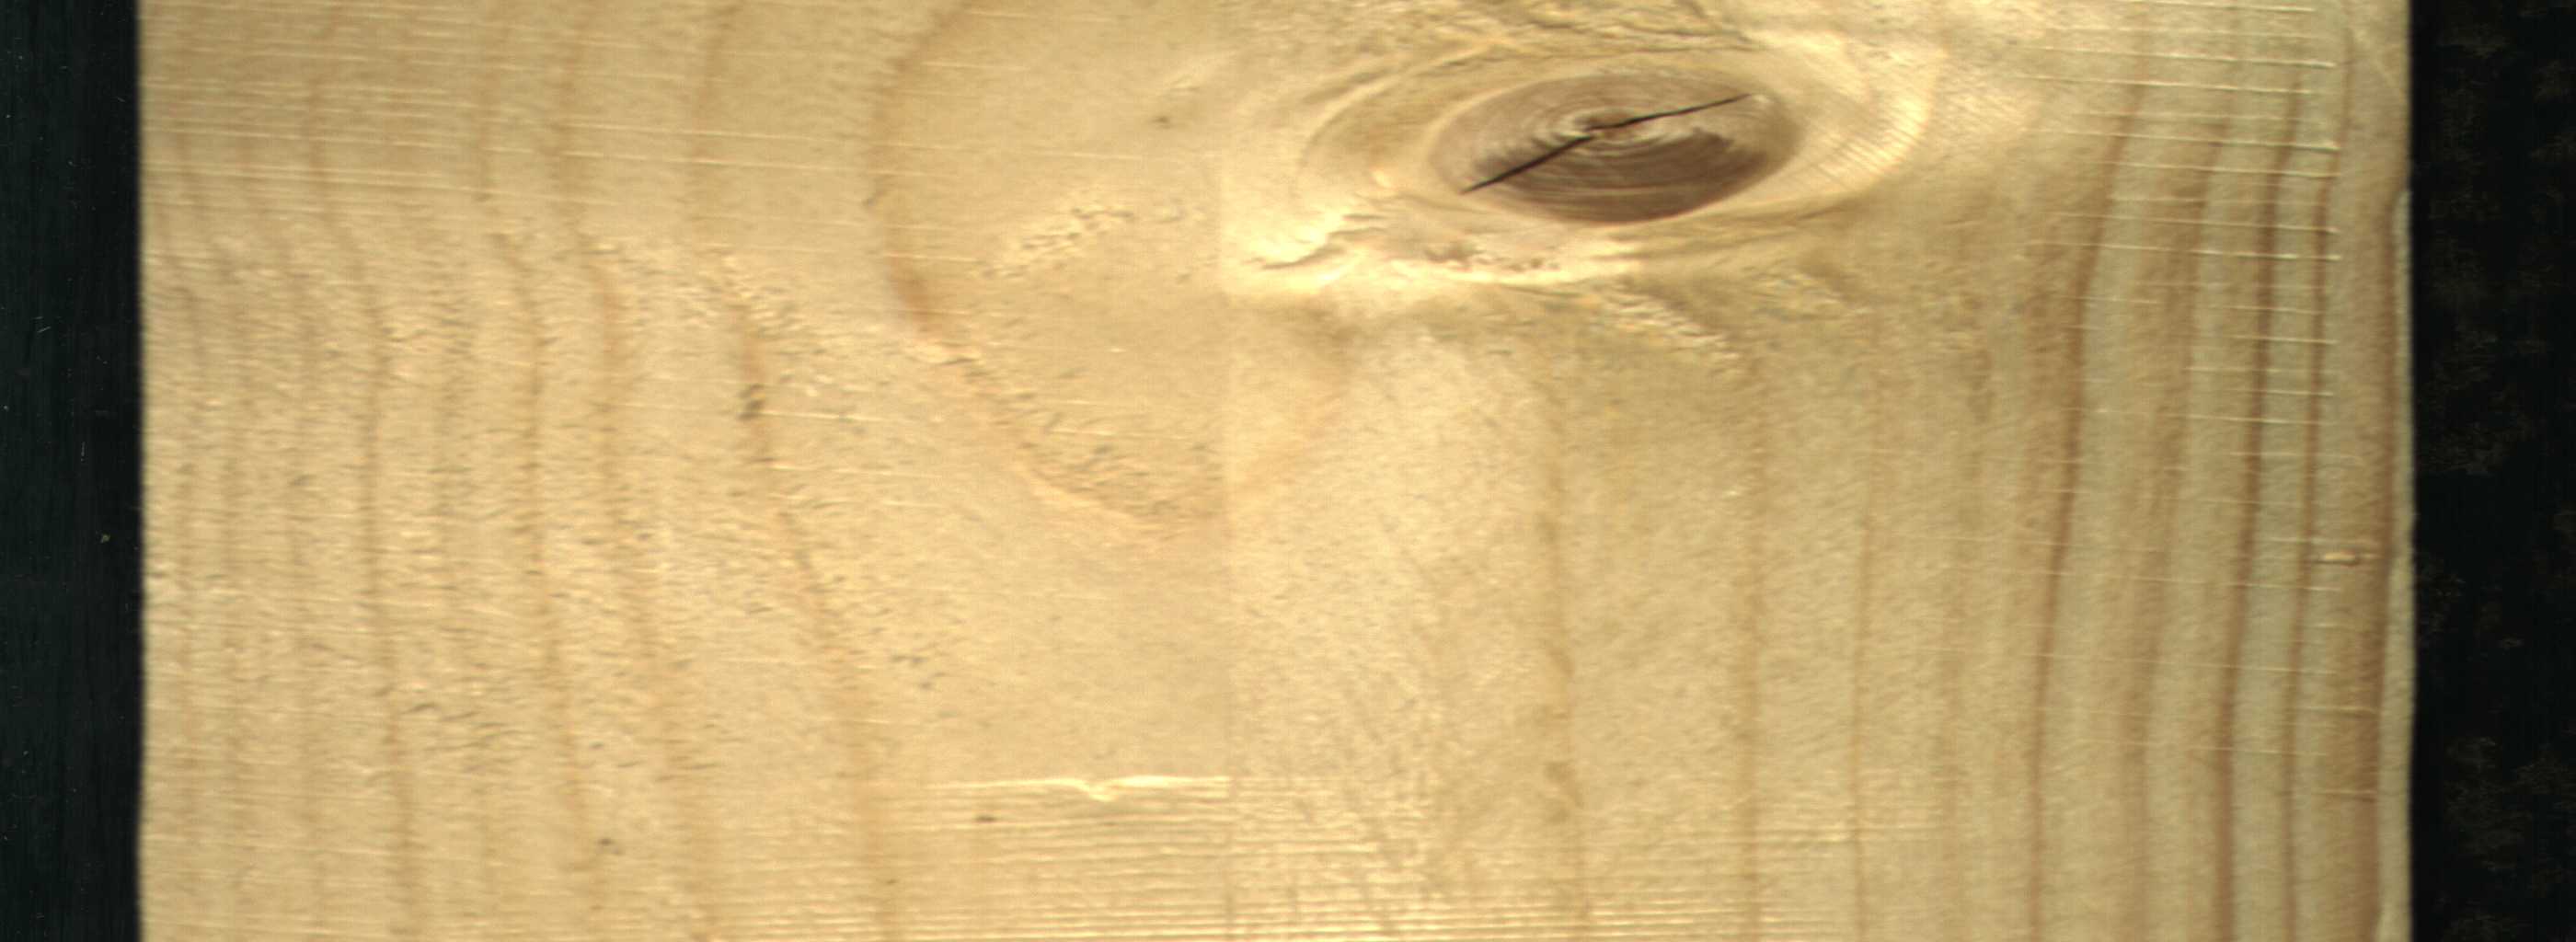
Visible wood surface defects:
knot_with_crack